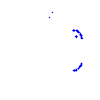
Particle: proton